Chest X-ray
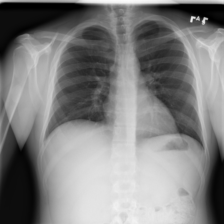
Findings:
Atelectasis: negative
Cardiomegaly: negative
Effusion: negative
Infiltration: negative
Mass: negative
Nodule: negative
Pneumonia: negative
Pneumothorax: negative
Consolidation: negative
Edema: negative
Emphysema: negative
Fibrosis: negative
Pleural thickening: negative
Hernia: negative